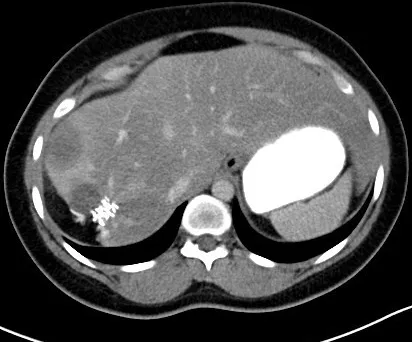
Repeat abdominal CT after initial hepatic resection. Several new, low-attenuation lesions are present in the right hepatic lobe. Similar, smaller lesions were present in the left hepatic lobe (not shown).
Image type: radiology (ct)